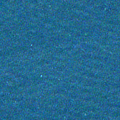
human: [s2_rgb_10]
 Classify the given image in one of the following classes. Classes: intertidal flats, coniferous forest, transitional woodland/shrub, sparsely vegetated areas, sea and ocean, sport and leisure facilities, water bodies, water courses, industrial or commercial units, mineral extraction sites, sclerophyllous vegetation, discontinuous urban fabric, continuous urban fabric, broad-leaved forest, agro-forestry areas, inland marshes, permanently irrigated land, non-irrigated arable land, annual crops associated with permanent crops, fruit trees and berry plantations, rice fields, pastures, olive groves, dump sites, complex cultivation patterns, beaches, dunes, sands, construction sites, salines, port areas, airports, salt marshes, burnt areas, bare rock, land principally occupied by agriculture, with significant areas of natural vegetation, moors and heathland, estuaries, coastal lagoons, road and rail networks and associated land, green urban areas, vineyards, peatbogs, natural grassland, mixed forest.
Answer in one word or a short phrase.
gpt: sea and ocean